Question: I am trying to solve this current code of mine which allows user to add favourites to a list and delete them. Adding them is not an issue but deleting individually is a headache. I am not sure what is wrong with my code.
'''
delete(item_key: any) {
var userId = firebase.auth().currentUser.uid;
console.log(item_key);
return firebase.database().ref('fav/' + userId).child(item_key).remove();
}
'''
'''
<ion-row>
<ion-col>
<ion-card class="favCard" *ngFor="let item of fav; let i = index">
<img (click)="direct(item.name)" src="{{ item.photo }}">
<div class="info">
<h2 class="name">{{ item.name }}</h2>
<h3 class="cuisine">{{ item.cuisine }}</h3>
<ion-button class="delete" (click)="delete(item.name)">Delete</ion-button>
</div>
</ion-card>
</ion-col>
</ion-row>
'''
Firebase Database:

'''
{
"fav" : {
"Hp9xMZzRMDRZnbW3sg8Zhhj6OMz2" : {
"beehoon" : {
"country" : "Influenced by China",
"cuisine" : "Chinese",
"history" : "Rice vermicelli are a part of several Asian cuisines, where they are often eaten as part of a soup dish, stir-fry or salad. It also widely known in Asia by cognates of Hokkien Mi Fen (pronounced as bi-hun).",
"name" : "Bee Hoon",
"photo" : "https://firebasestorage.googleapis.com/v0/b/fyp-ionic-ad9e9.appspot.com/o/BreakfastCards%2Fbeehoon.jpg?alt=media&token=cfda6997-d2fb-49c0-b89e-e90f0519546f",
"varieties" : "Pair up with sunny side up, luncheon meat and some good savoury Sambal chili.",
"what" : "Also known as rice vermicelli, it is part of the rice noodles family. A loaded plate of stir-fried bee hoon piled with items such as fish cakes, sunny side ups and many more is a breakfast sight familiar to many Singaporeans."
}
},
"SPl5PRkl6sYgn7KsAqqs9LhlhwB2" : {
"beehoon" : {
"country" : "Influenced by China",
"cuisine" : "Chinese",
"history" : "Rice vermicelli are a part of several Asian cuisines, where they are often eaten as part of a soup dish, stir-fry or salad. It also widely known in Asia by cognates of Hokkien Mi Fen (pronounced as bi-hun).",
"name" : "Bee Hoon",
"photo" : "https://firebasestorage.googleapis.com/v0/b/fyp-ionic-ad9e9.appspot.com/o/BreakfastCards%2Fbeehoon.jpg?alt=media&token=cfda6997-d2fb-49c0-b89e-e90f0519546f",
"varieties" : "Pair up with sunny side up, luncheon meat and some good savoury Sambal chili.",
"what" : "Also known as rice vermicelli, it is part of the rice noodles family. A loaded plate of stir-fried bee hoon piled with items such as fish cakes, sunny side ups and many more is a breakfast sight familiar to many Singaporeans."
},
"toast" : {
"country" : "Influenced by China, Malaysia",
"history" : "It was believed that Kaya toast originated with Hainanese people who worked on British ships as cooks. Eventually, these cooks settled in Singapore and started selling their food to the locals. Wanting to create some uniqueness, the locals replaced the British jams with local coconut spread.",
"name" : "Kaya Toast",
"photo" : "https://firebasestorage.googleapis.com/v0/b/fyp-ionic-ad9e9.appspot.com/o/BreakfastCards%2Ftoast.jpg?alt=media&token=73e1a793-3002-4db2-97fb-4e3271ec2e93",
"varieties" : "Cracker kaya toast, steamed kaya toast, French kaya toast",
"what" : "Kaya toast is a well-known breakfast snack in Singapore and Malaysia. Kaya toast is prepared with kaya (also known as coconut jam) and butter, generally served on toast. It is considered a breakfast staple and remains popular in Singapore. "
}
}
}
}
'''
In this image I am trying to delete 'beehoon', however whenever i press the delete button, it is not deleted from the list and database. Thus, it is still in the favourite lists.
Much help is appreciated. Thanks
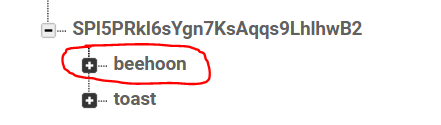
Answer: To delete a node from the database you must call 'remove()' on a reference to its exact path. So if you want to remove the 'beehoon' node under the first child in your JSON, you must call remove on '/fav/Hp9xMZzRMDRZnbW3sg8Zhhj6OMz2/beehoon'.
When the user clicks to delete the item, you call 'delete(item.name)'. So in the first node in your JSON that would translate to 'Bee Hoon'. And then in the 'delete' function that would become:
'''
firebase.database().ref('fav/' + userId).child("Bee Hoon").remove();
'''
But there is no node '/fav/Hp9xMZzRMDRZnbW3sg8Zhhj6OMz2/Bee Hoon', since the node is called '/fav/Hp9xMZzRMDRZnbW3sg8Zhhj6OMz2/beehoon'
I'm not sure how you populate the 'fav' that is used in 'let item of fav', but you'll need to ensure that each item also contains the of its node. You'd then inject that key into the HTML in the call to 'delete', like 'delete(item.$key)'.